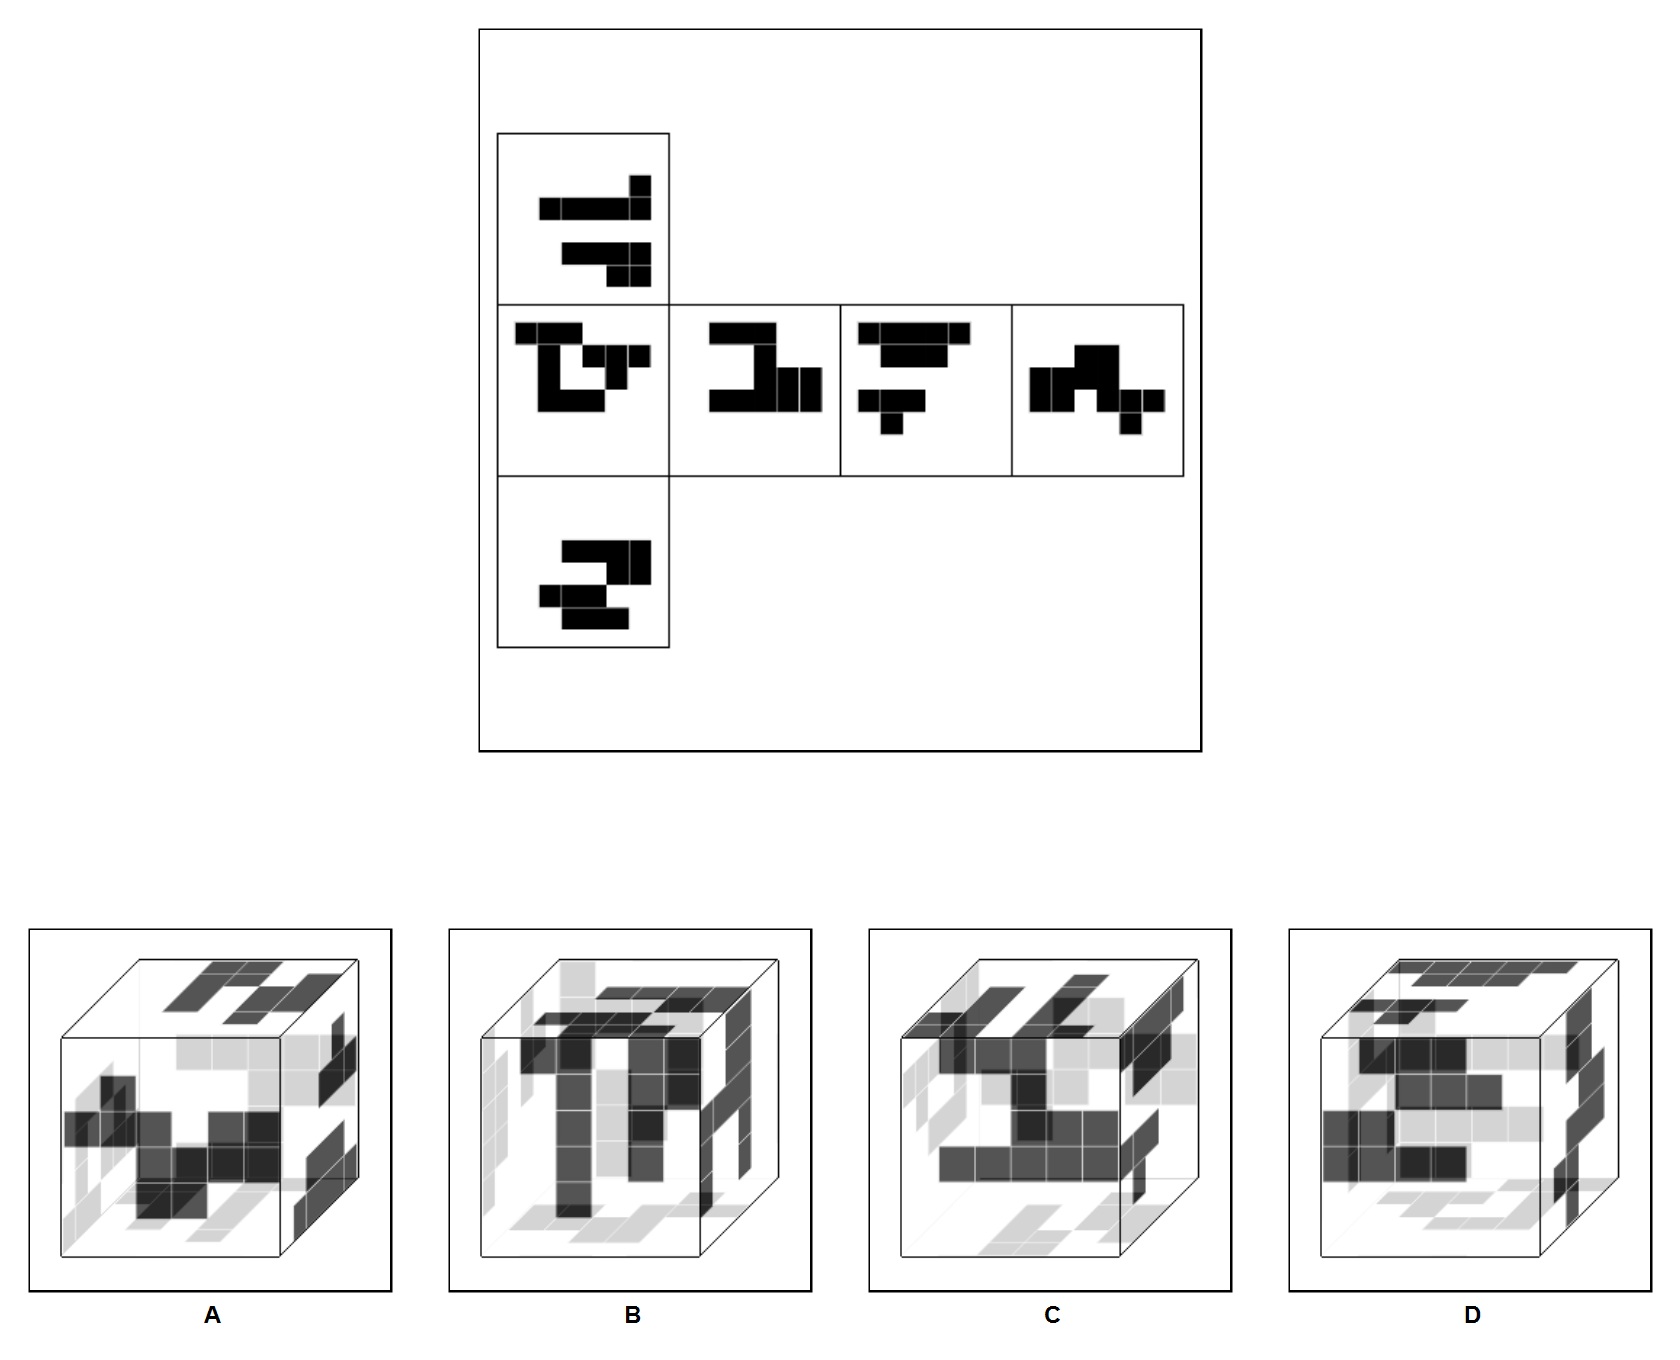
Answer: B